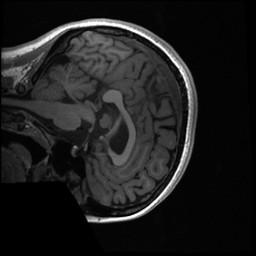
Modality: T1w
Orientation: sagittal
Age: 18
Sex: female